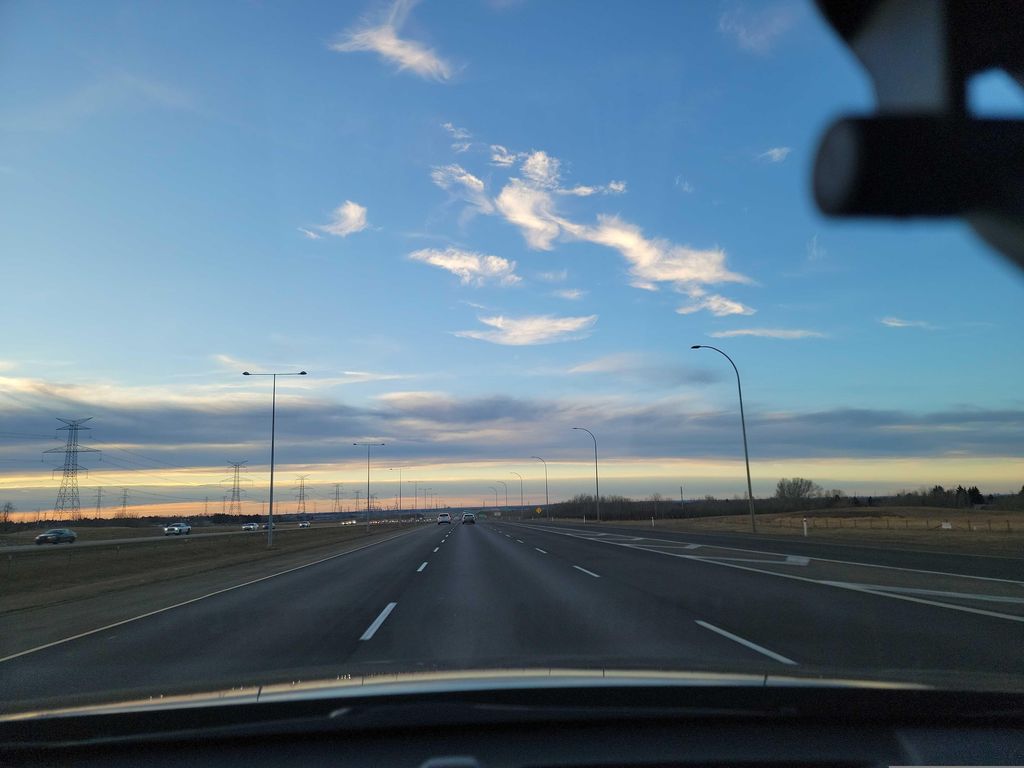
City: edmonton